Question: I want to draw a sphere using VBO for vertex, color and UV coordinates for texture. My problem is that the sphere is not 'closed', there is a hole in the origin. I know that this is because my code depends on (1/segments) distance between each vertex; I am working with segments = 40.
I know that, if I rise that value, the hole will be lower, but program is slower. I don't know if there's a way to eliminate the hole without rise the variable.
Here's the code:
'''
for(int i = 0; i <= segments; i++){
double lat0 = pi * (-0.5 + (double)(i - 1) / segments);
double z0 = sin(lat0);
double zr0 = cos(lat0);
// lat1 = [-pi/2..pi/2]
double lat1 = pi * (-0.5 + (double)i / segments);
double z1 = sin(lat1);
double zr1 = cos(lat1);
for (int j = 0; j <= segments; j++){ // Longitud
// lng = [0..2*pi]
double lng = 2 * pi * (double)(j - 1) / segments;
double x = cos(lng);
double y = sin(lng);
//glNormal3f(x * zr0, y * zr0, z0); // Normals
ballVerts.push_back(x * zr0); //X
ballVerts.push_back(y * zr0); //Y
ballVerts.push_back(z0); //Z
ballVerts.push_back(0.0f);
ballVerts.push_back(0.0f);
ballVerts.push_back(0.0f);
ballVerts.push_back(1.0f); //R,G,B,A
texX = abs(1 - (0.5f + atan2(z0, x * zr0) / (2.0 * pi)));
texY = 0.5f - asin(y * zr0) / pi;
ballVerts.push_back(texX); // Texture coords
ballVerts.push_back(texY); // U, V
//glNormal3f(x * zr1, y * zr1, z1); //Normals
ballVerts.push_back(x * zr1); //X
ballVerts.push_back(y * zr1); //Y
ballVerts.push_back(z1); //Z
ballVerts.push_back(0.0f);
ballVerts.push_back(0.0f);
ballVerts.push_back(1.0f);
ballVerts.push_back(1.0f); //R,G,B,A
texX = abs(1 - (0.5f + atan2(z1, x * zr1) / (2.0 * pi)));
texY = 0.5f - asin(y * zr1) / pi;
ballVerts.push_back(texX); // Texture coords
ballVerts.push_back(texY);
}
}
// Create VBO....
'''
And this is the output I have:

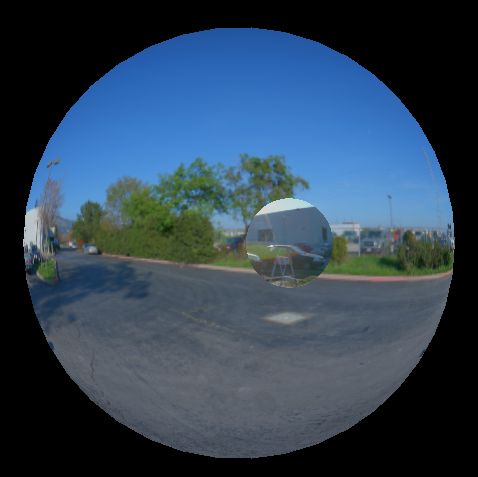
Answer: I don't think that's a hole. You're drawing one segment too many, and causing it to draw additional triangles at the south pole, with the texture wrapped around:
'''
for(int i = 0; i <= segments; i++){
double lat0 = pi * (-0.5 + (double)(i - 1) / segments);
'''
In the first loop iteration, with 'i = 0', the angle will be less than '-0.5 * pi', resulting in the extra triangles shown in your picture.
If you want to split the latitude range into 'segments' pieces, you only need to run through the outer loop 'segments' times. With the code above, with the loop from '0' up to and including 'segments', you're iterating 'segments + 1' times.
The easiest way to fix this is to start the loop at '1':
'''
for(int i = 1; i <= segments; i++){
double lat0 = pi * (-0.5 + (double)(i - 1) / segments);
'''
I would probably loop from 0 and make the end exclusive, and change the angle calculations. But that's really equivalent:
'''
for(int i = 0; i < segments; i++){
double lat0 = pi * (-0.5 + (double) / segments);
...
double lat1 = pi * (-0.5 + (double)(i + 1) / segments);
'''